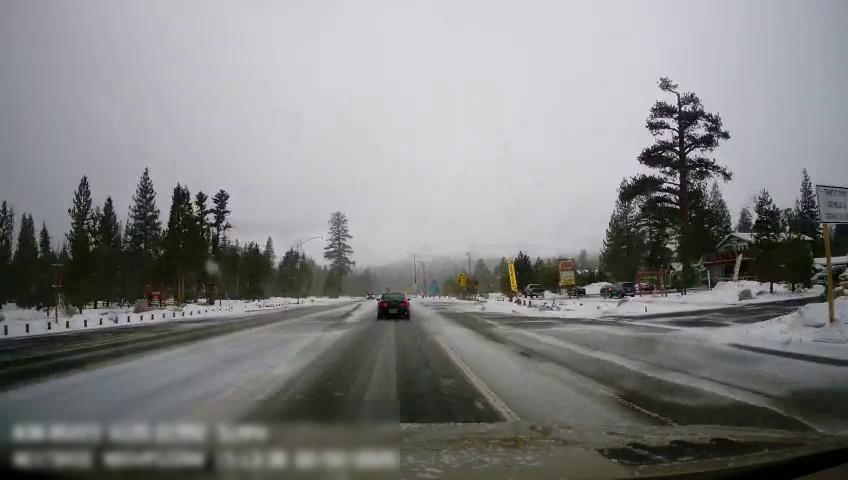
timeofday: Day
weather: Snowy
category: Drivable Space
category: Vehicles | Car
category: Vehicles | Truck
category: Vehicles | SUV
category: Vehicles | SUV
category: Vehicles | Car
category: Vehicles | SUV
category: Vehicles | Car
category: Lanes | Current Lane
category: Lanes | Alternate Lane
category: Traffic | Signs